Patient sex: M
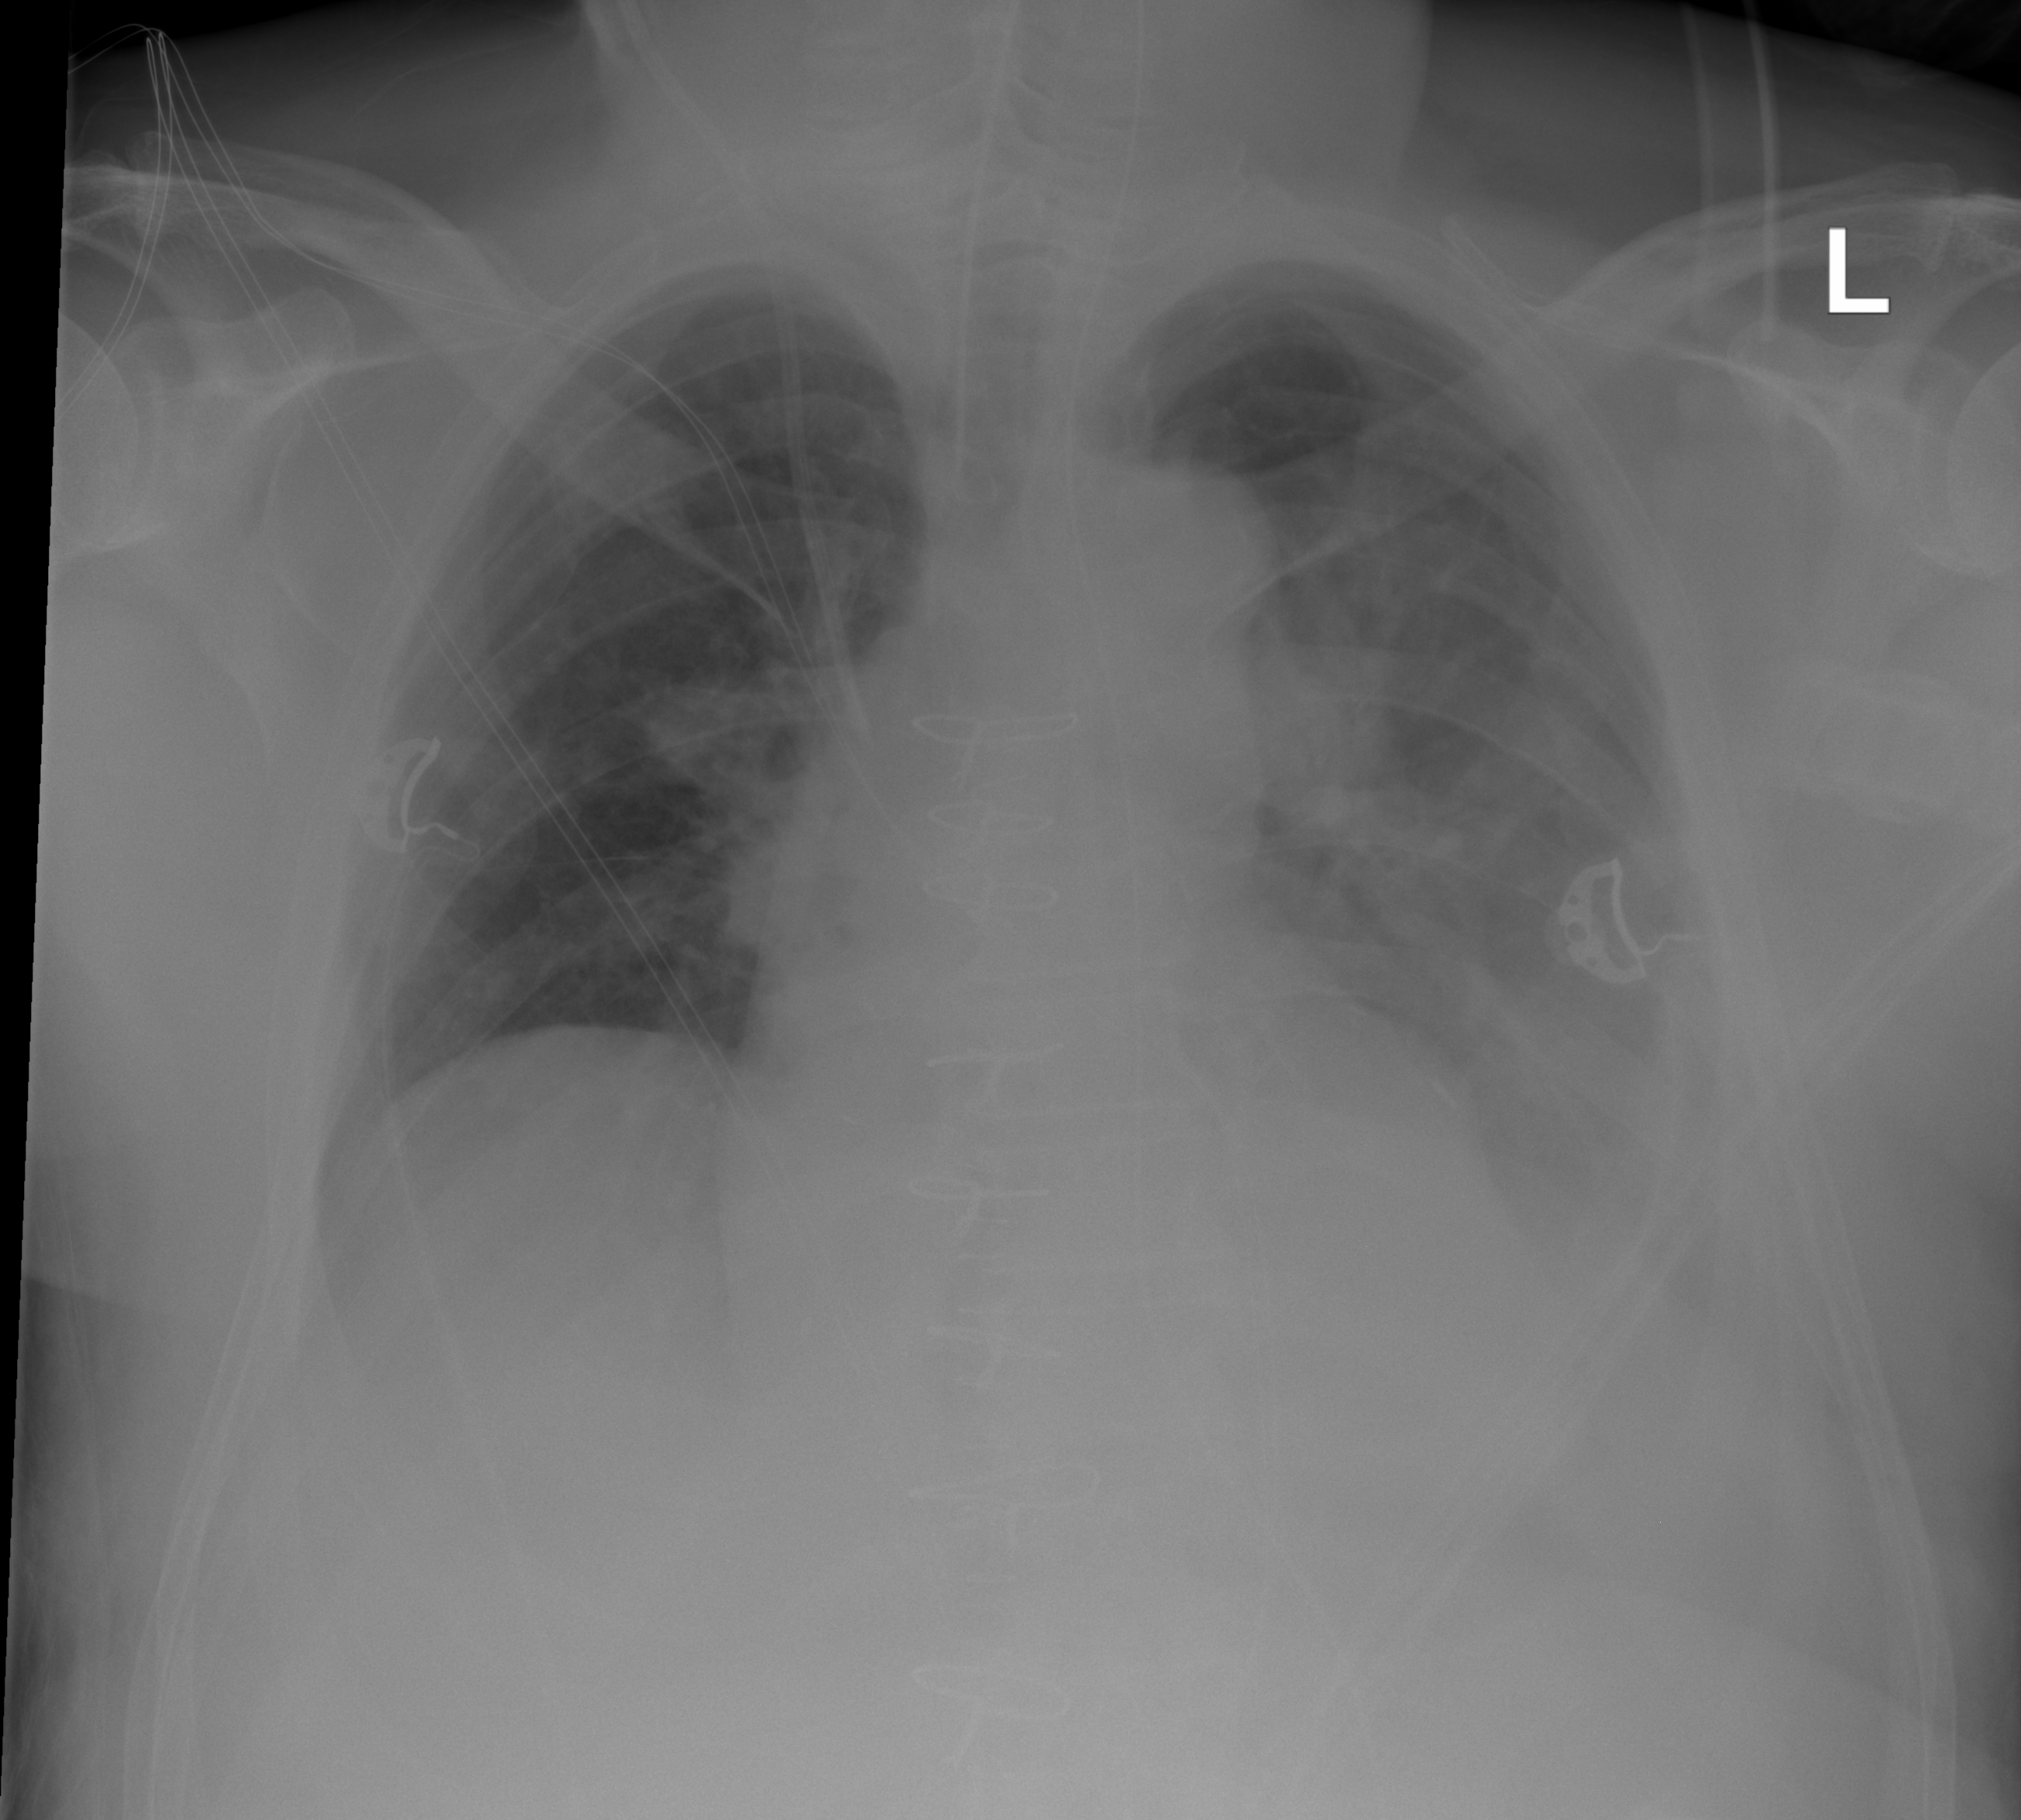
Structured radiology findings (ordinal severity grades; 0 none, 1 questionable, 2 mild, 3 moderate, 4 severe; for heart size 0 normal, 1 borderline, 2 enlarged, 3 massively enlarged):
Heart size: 0
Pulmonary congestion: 2
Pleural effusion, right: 0
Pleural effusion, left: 2
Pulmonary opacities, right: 0
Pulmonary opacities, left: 2
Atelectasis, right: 0
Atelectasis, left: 3